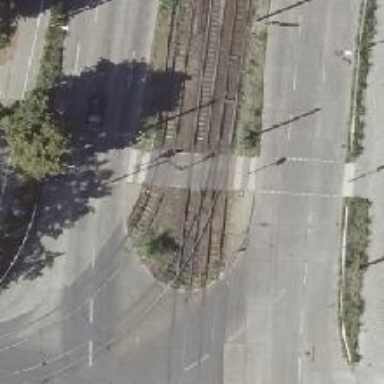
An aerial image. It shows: Tram crossing with traffic signals.